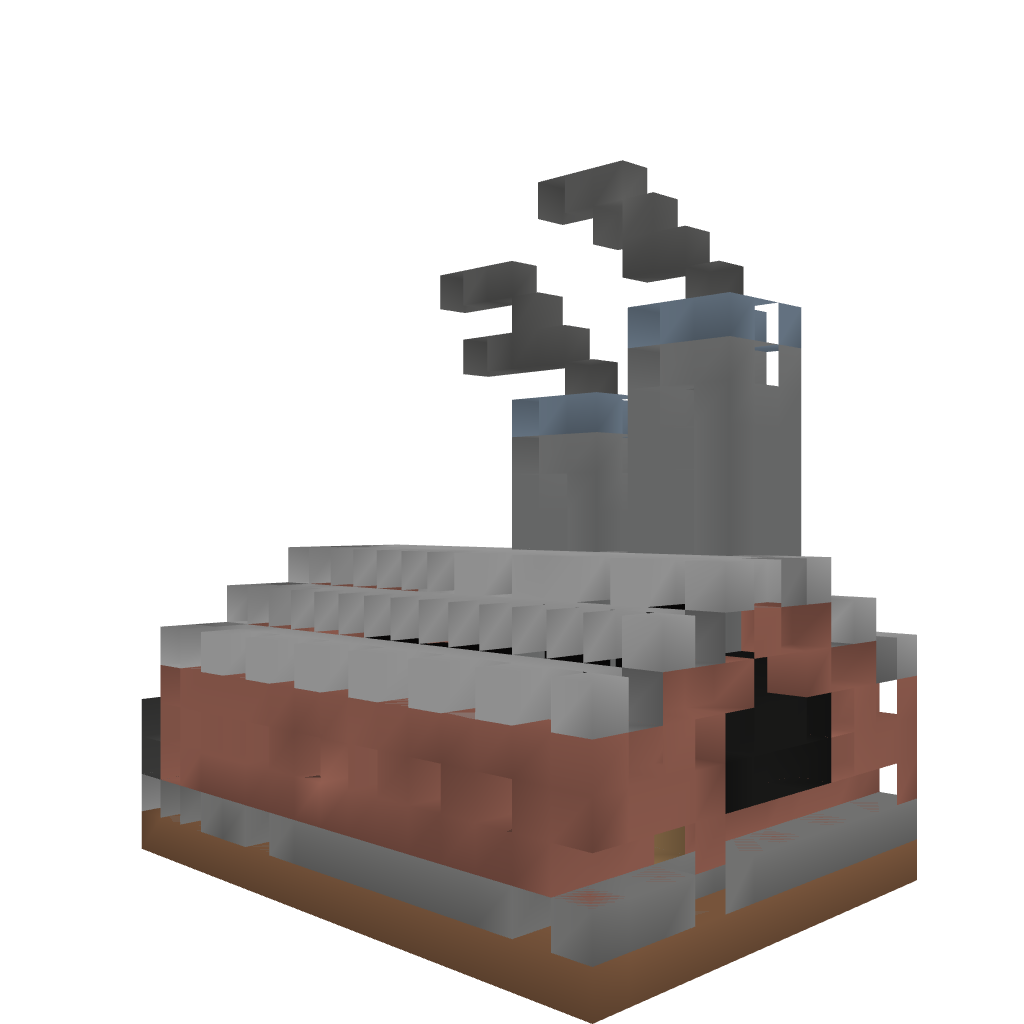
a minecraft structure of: Testificate Co. Ltd. Furnace &amp; Smithy